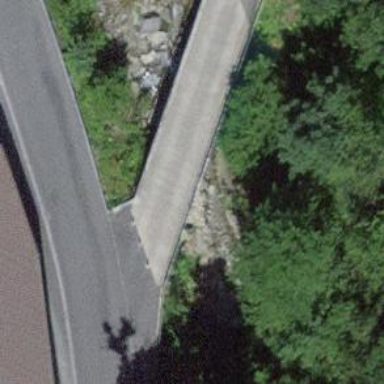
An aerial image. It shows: Bollard.